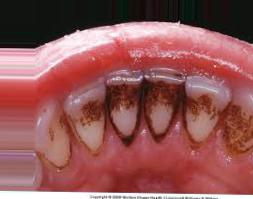
Condition: Tooth Discoloration